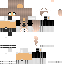
A female human skin with medium skin, wearing brown long hair dressed in a blue tshirt and black pants, featuring a closed mouth.